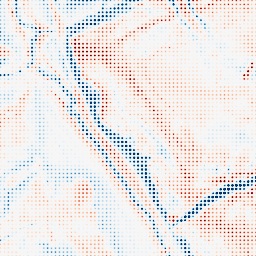
Category: edge_preserving
Decomposition family: guided
Decomposition parameters: radius: 8
eps: 0.1
Upsampling method: sinc_blackman
Upsampling parameters: scale: 8
kernel_size: 4
Upsampling scale: 8